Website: apple
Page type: customer-info-address
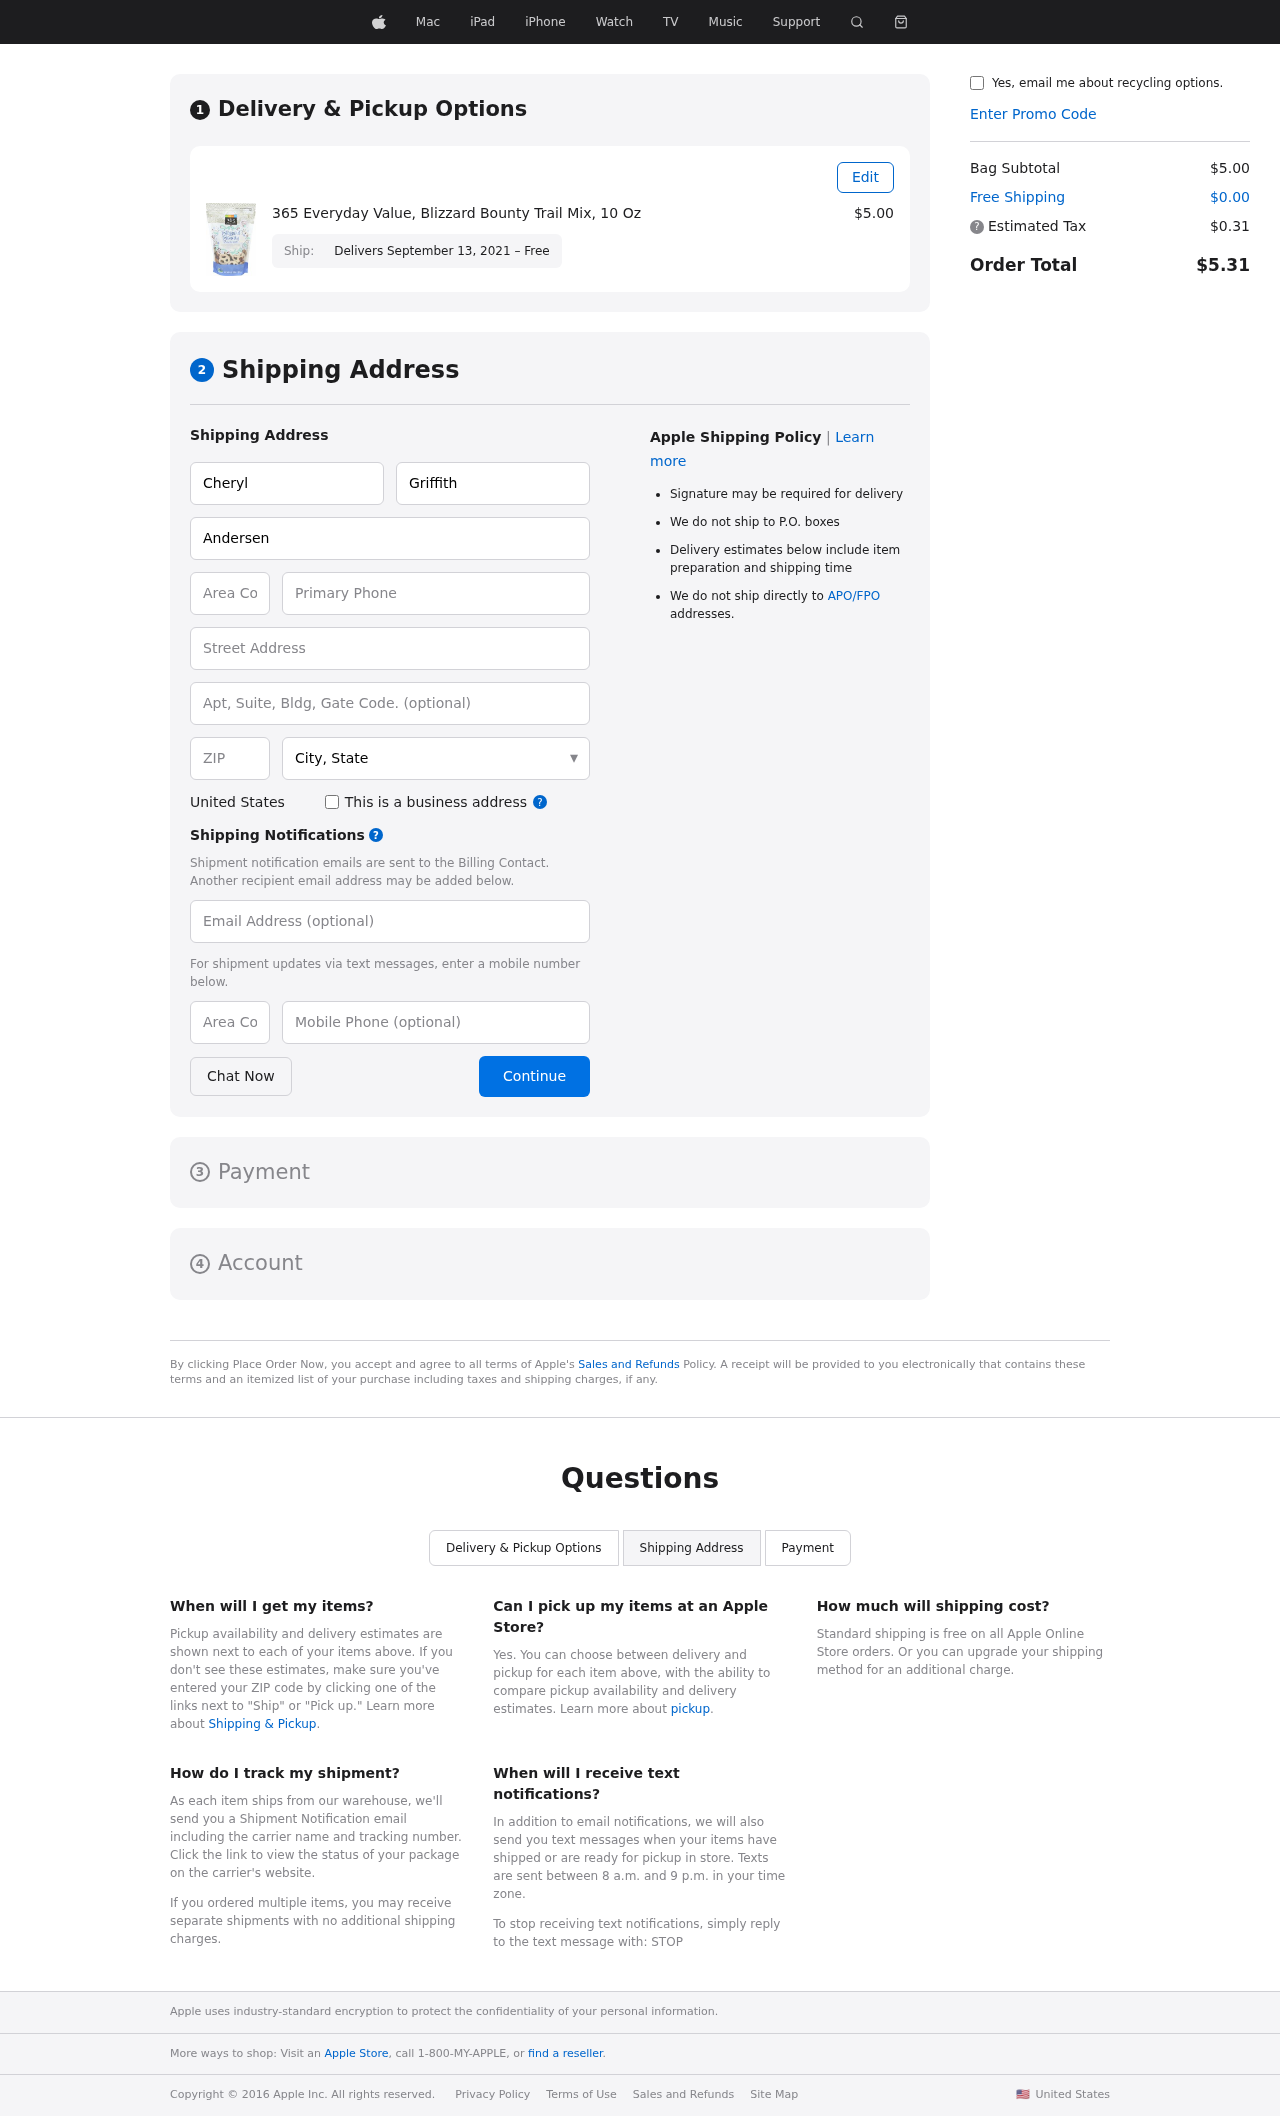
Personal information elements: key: PII_CITY_STATE
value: Port Kevin, AK
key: PII_COMPANY
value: Andersen-West
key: PII_COUNTRY
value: United States
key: PII_EMAIL
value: cheryl.griffith@gmail.com
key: PII_FIRSTNAME
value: Cheryl
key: PII_LASTNAME
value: Griffith
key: PII_PHONE
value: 8725529913
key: PII_PHONE_AREA
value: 872
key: PII_POSTCODE
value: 05096
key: PII_STREET
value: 558 Manuel Loaf
Product elements: key: PRODUCT1_NAME
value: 365 Everyday Value, Blizzard Bounty Trail Mix, 10 Oz
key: PRODUCT1_PRICE
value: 5
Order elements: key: ORDER_DELIVERY_DATE
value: Delivers September 13, 2021 – Free
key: ORDER_SUBTOTAL
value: $5.00
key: ORDER_SHIPPING_COST
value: $0.00
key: ORDER_TAX
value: $0.31
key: ORDER_TOTAL
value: $5.31